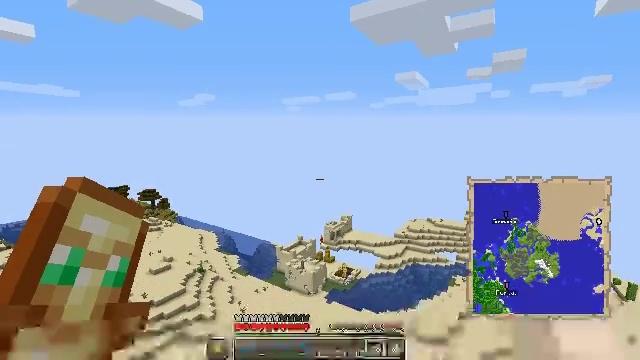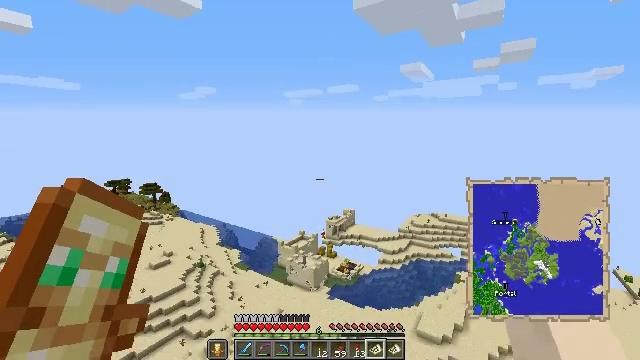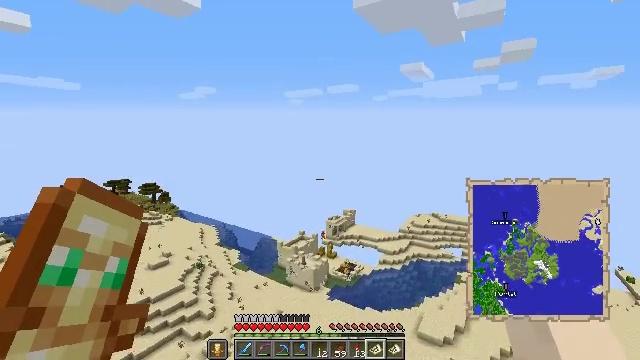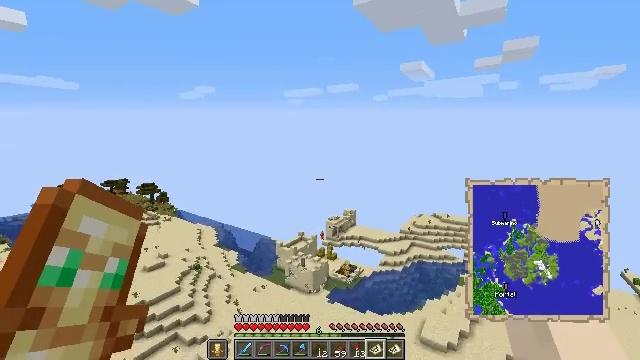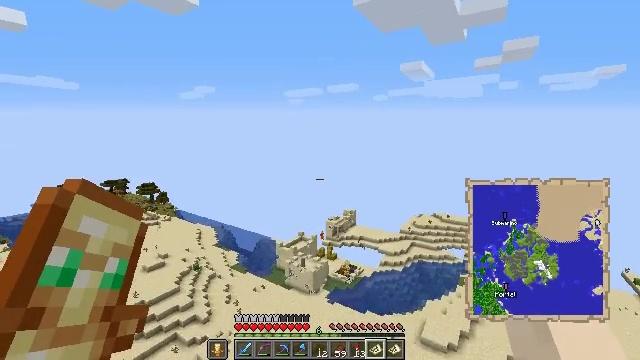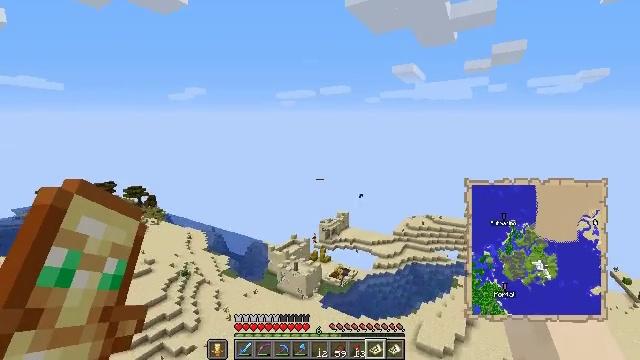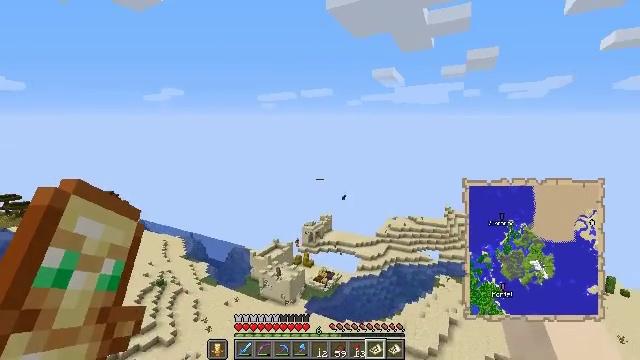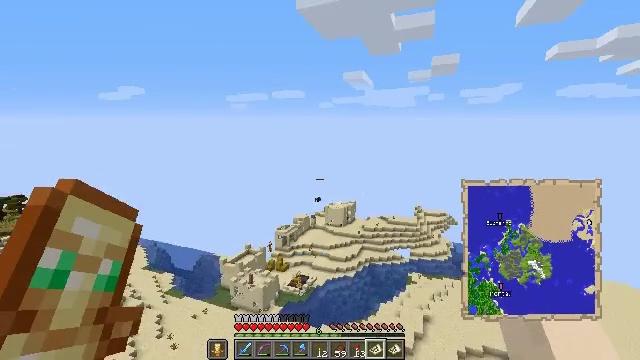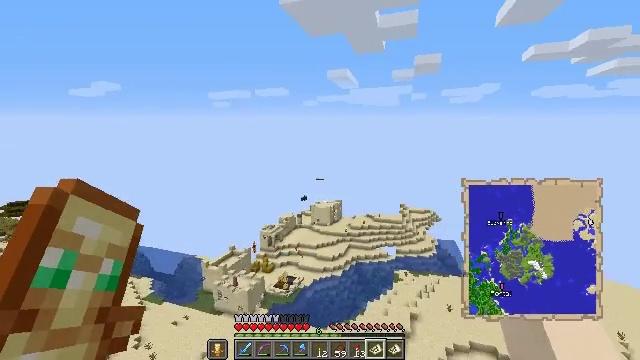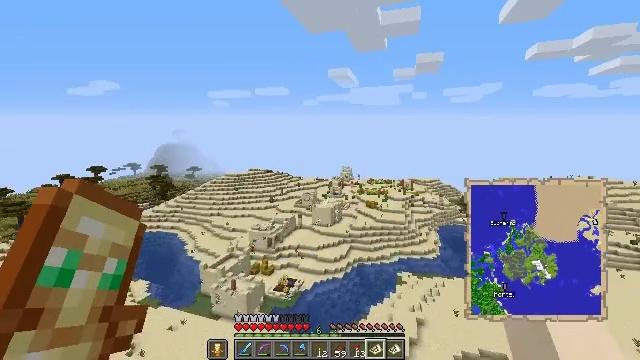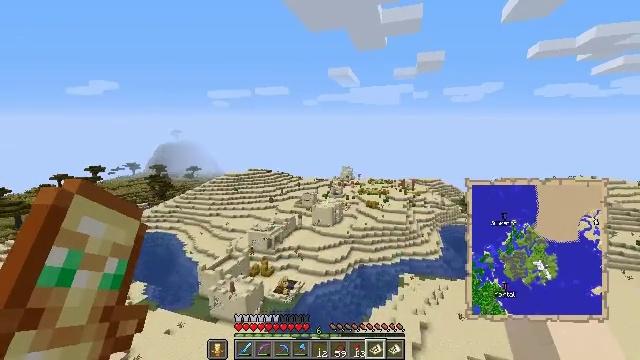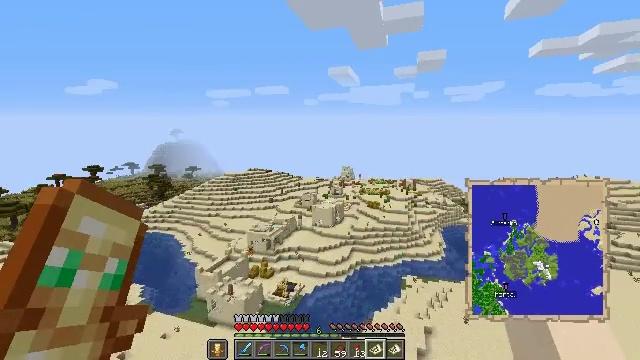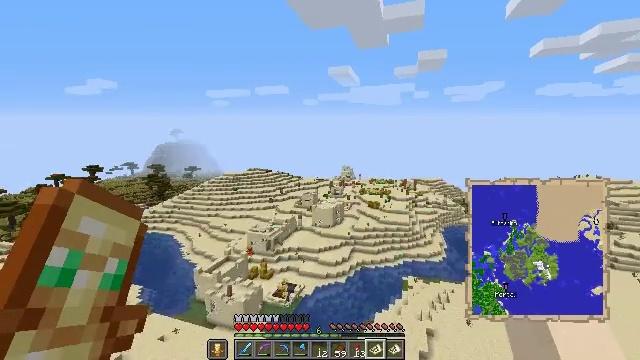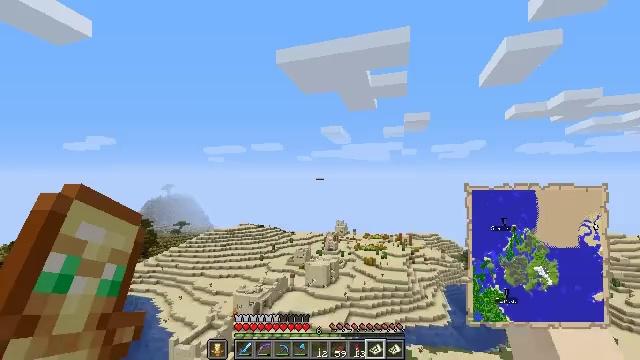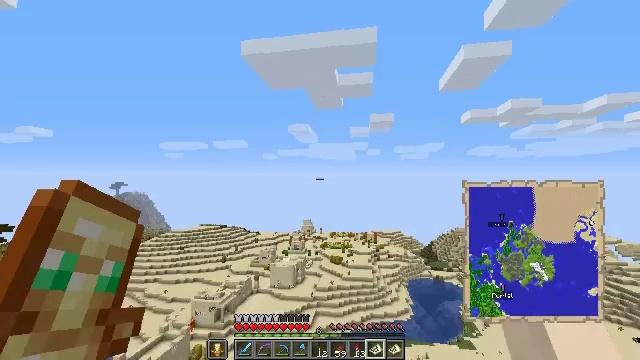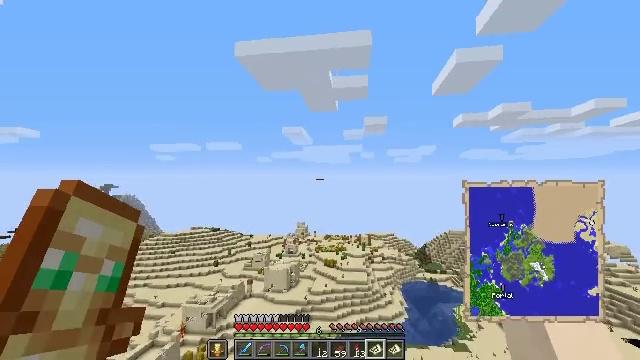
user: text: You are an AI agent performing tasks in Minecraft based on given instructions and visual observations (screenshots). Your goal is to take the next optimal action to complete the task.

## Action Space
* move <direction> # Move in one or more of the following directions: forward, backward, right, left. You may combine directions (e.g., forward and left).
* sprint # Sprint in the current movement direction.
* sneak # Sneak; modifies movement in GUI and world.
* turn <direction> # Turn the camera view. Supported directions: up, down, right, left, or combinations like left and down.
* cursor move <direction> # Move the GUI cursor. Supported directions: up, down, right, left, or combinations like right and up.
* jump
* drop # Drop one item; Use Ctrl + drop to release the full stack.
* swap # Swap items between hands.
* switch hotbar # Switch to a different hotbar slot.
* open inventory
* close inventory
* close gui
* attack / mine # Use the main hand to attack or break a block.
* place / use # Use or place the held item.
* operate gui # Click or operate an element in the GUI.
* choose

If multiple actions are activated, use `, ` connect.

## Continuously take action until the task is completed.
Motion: motion action
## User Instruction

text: Gather hay blocks from the farm.
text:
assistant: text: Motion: turn down
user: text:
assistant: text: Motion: no_op
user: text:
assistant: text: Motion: no_op
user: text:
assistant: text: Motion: no_op
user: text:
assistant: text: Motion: turn right
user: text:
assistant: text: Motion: turn right
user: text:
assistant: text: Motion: turn right
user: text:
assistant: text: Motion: turn right
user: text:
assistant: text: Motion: no_op
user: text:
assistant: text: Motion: no_op
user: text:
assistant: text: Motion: no_op
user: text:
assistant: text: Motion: no_op
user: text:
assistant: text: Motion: turn right and up
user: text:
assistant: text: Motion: turn right
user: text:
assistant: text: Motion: turn right
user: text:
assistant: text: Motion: no_op
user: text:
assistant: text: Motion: no_op
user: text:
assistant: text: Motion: no_op
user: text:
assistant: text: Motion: no_op
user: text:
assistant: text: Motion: no_op
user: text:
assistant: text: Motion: turn left and down
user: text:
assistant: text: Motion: turn left and down
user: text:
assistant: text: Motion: turn left and down
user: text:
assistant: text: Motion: no_op
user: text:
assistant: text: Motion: no_op
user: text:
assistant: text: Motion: no_op
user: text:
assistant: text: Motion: turn right and up
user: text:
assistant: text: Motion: turn right and up
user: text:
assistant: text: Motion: turn right and up
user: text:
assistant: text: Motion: no_op